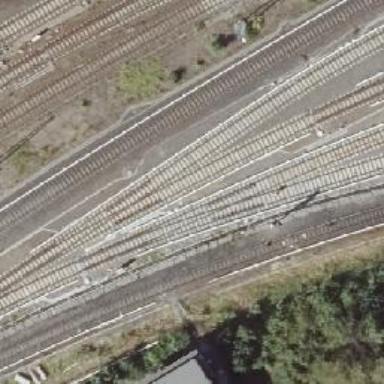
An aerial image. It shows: Abandoned electrified railway yard.